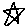
Label: star